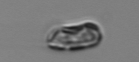
Label: Guinardia_striata